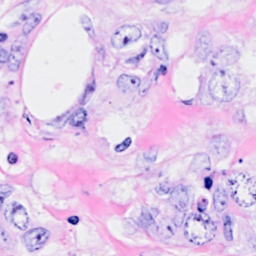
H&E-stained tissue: Breast